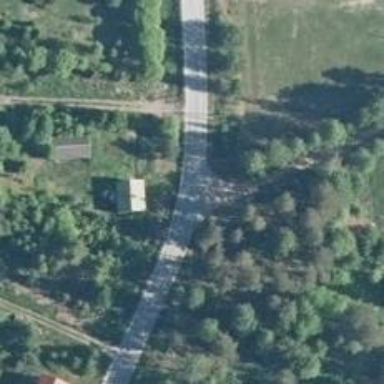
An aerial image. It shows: Secondary road.